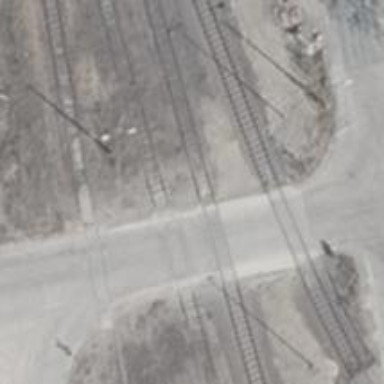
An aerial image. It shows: Railway level crossing.